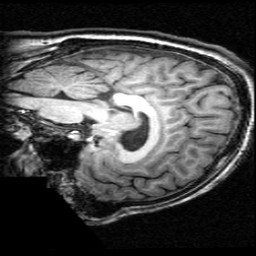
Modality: T1w
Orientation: sagittal
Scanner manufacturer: ge
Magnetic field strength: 3 T
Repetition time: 0.01222 s
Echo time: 0.005176 s